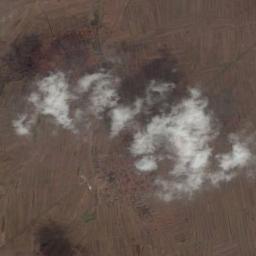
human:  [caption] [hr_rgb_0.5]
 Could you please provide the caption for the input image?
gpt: The clouds are in the air and the clouds are cast on the green and brown fields .

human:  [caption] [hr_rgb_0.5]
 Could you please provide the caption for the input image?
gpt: The cumulus clouds are located above the khaki farmland .

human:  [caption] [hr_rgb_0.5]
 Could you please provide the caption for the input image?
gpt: A white cloud floats above the forest and river .

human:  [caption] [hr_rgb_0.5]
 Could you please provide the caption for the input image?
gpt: The white cloud is above bare farmland .

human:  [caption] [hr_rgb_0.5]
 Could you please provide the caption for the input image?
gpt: There are some gauzy clouds over a brown land .